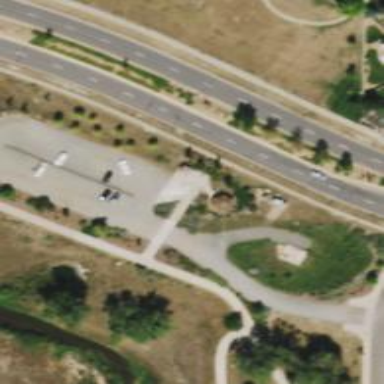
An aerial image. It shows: Parking area with unpaved surface.